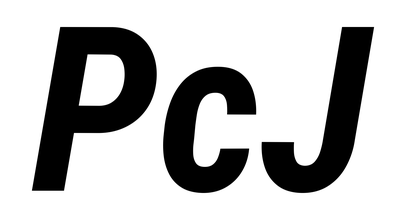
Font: Roboto-Italic_Condensed_Bold_Italic